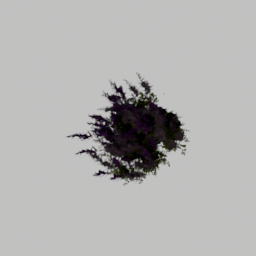
Label: nature